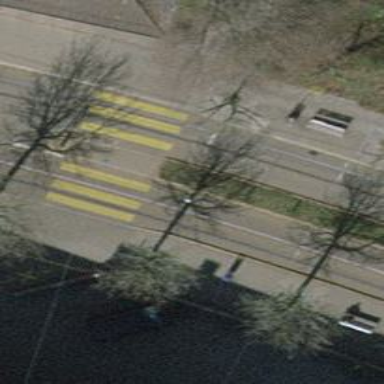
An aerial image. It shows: Tram stop for public transport.